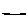
Label: line